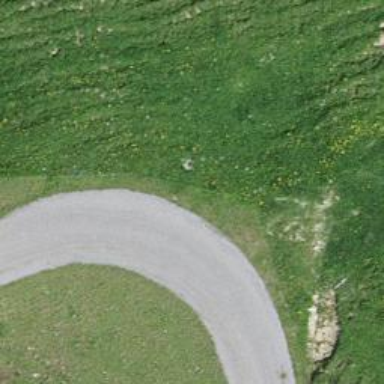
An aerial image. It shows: Paved track road with grade1 track type.